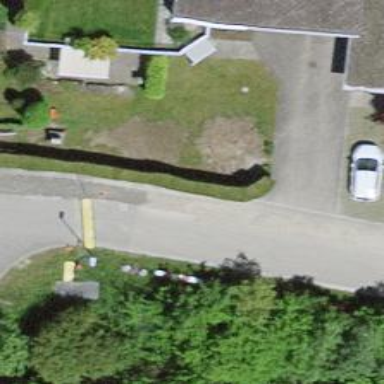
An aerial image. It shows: Hedge acting as barrier.